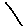
Label: line